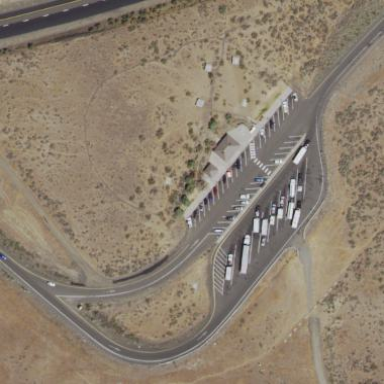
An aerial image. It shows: Rest area on the road.